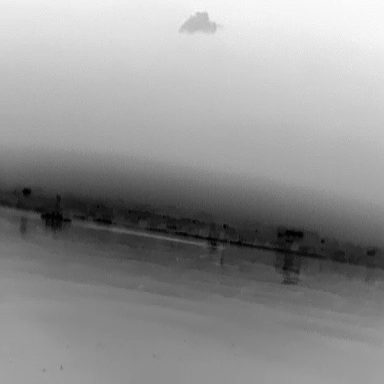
There are two objects shown in the infrared image, including a warship, and a canoe.